Question:
If I have the following 'my.xml' file:
'''
<rowset>
<head>
<column width="60" hidden="false" type="ro">Col A</column>
<column width="60" hidden="true" type="ro">Col B</column>
<column width="60" hidden="false" type="ro">Col C</column>
<column width="60" hidden="false" type="ro">Col D</column>
<afterInit>
<call command="attachHeader">
<param>A,B,C,D</param>
<param>color:green;,color:red;,color:blue;,color:yellow;</param>
</call>
</afterInit>
</head>
<row id="1">
<cell>value1</cell>
<cell>value2</cell>
<cell>value3</cell>
<cell>value4</cell>
</row>
<row id="2">
<cell>value5</cell>
<cell>value6</cell>
<cell>value7</cell>
<cell>value8</cell>
</row>
<row id="3">
<cell>value-11</cell>
<cell>value-12</cell>
<cell>value-13</cell>
<cell>value-14</cell>
</row>
</rowset>
'''
and the following '.html' file
'''
<body>
<div id="myGridContainer" width="799px" height="799px"></div>
</body>
<script>
myGrid = new dhtmlXGridObject('myGridContainer');
myGrid.setSkin("xp");
myGrid.xml.top="rowset";
myGrid.attachHeader("A,B,C,D",["color:green","color:red;","color:blue;","color:yellow;"]);
myGrid.load("my.xml");
</script>
'''
then I will receive bad output in Firefox and Chrome. IE works fine. I will create the '.xml' manually, so I will not use '.attachHeader()'. But how to create the '<afterInit>' section with color definitions to have the same result?
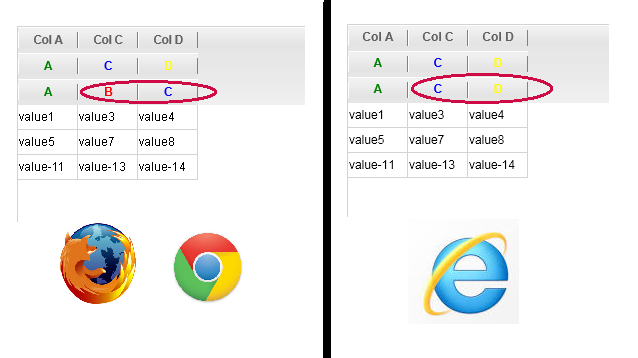
Answer: Instead of '<afterInit>' should be used '<beforeInit>'